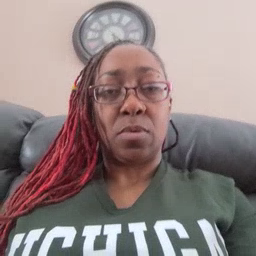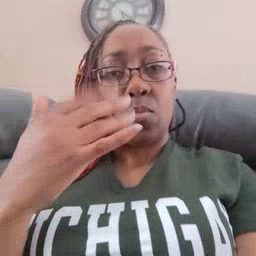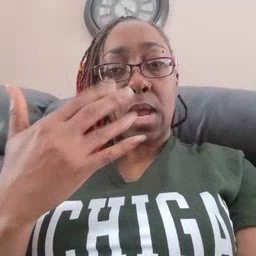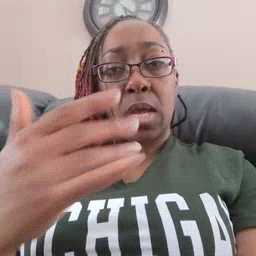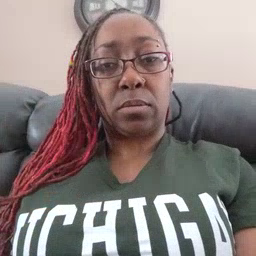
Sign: wait